Question: How to use java to log off windows. It could be using some windows own exe through Runtime(),
or and other methods.It would be more efficient if you could provide some good alternative than using external programs like nircmd.exe .
When I use this code,
'''
String shutdownCmd = "rundll32.exe shell32.dll,SHExitWindowsEx 0";
Process child = Runtime.getRuntime().exec(shutdownCmd);
'''
I get

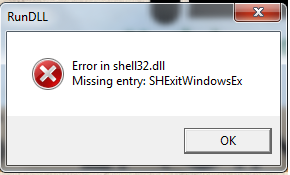
Answer: Do this ('-l' for logoff here, '-r' for restart, etc.):
'''
String shutdownCmd = "shutdown -l";
Process child = Runtime.getRuntime().exec(shutdownCmd);
'''
or ('0' for logoff here):
'''
String shutdownCmd = "rundll32.exe shell32.dll,SHExitWindowsEx 0";
Process child = Runtime.getRuntime().exec(shutdownCmd);
'''